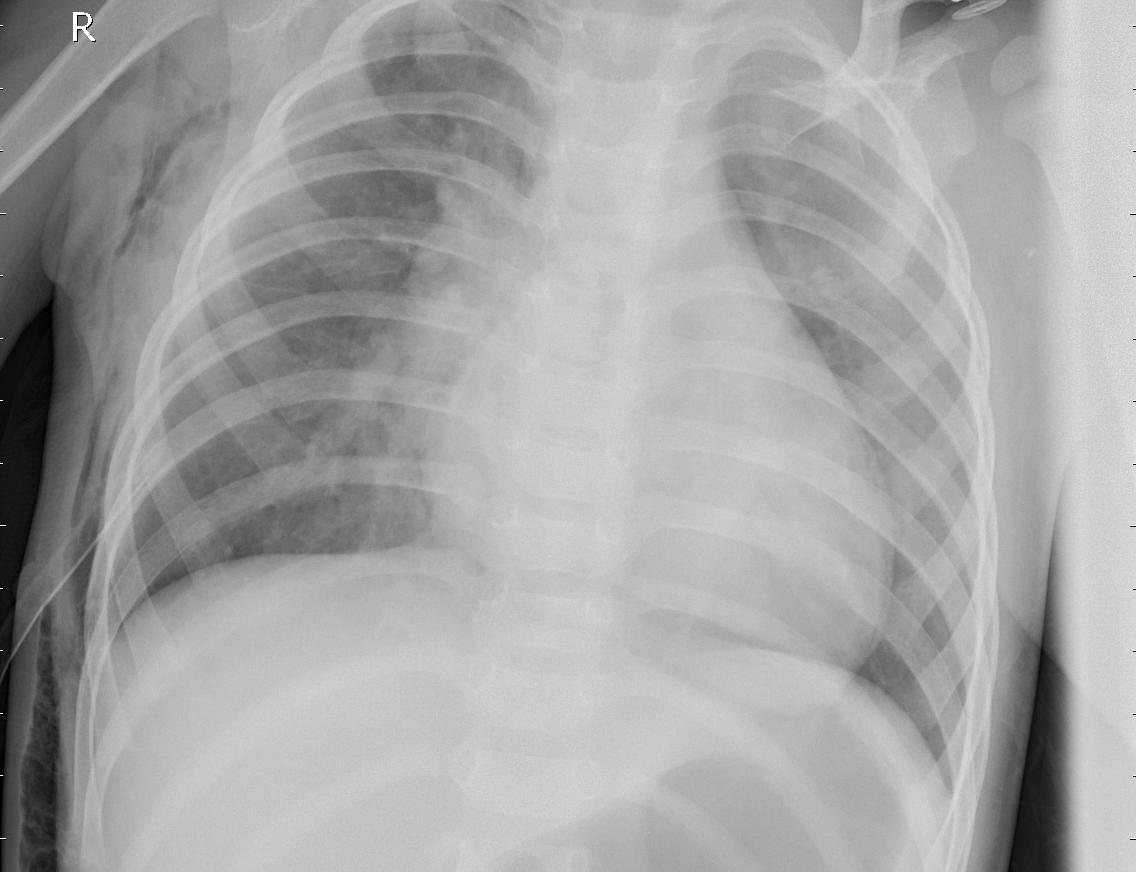
Diagnosis: PNEUMONIA